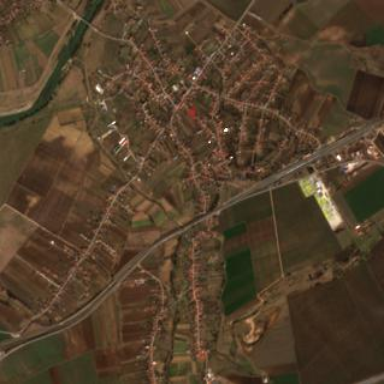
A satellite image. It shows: Residential area in village.